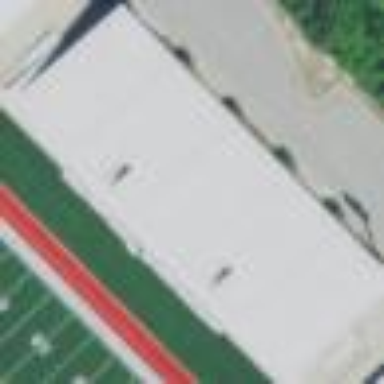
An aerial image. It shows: Bleachers on leisure land.